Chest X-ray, PA view. Patient: 48 years old, sex F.
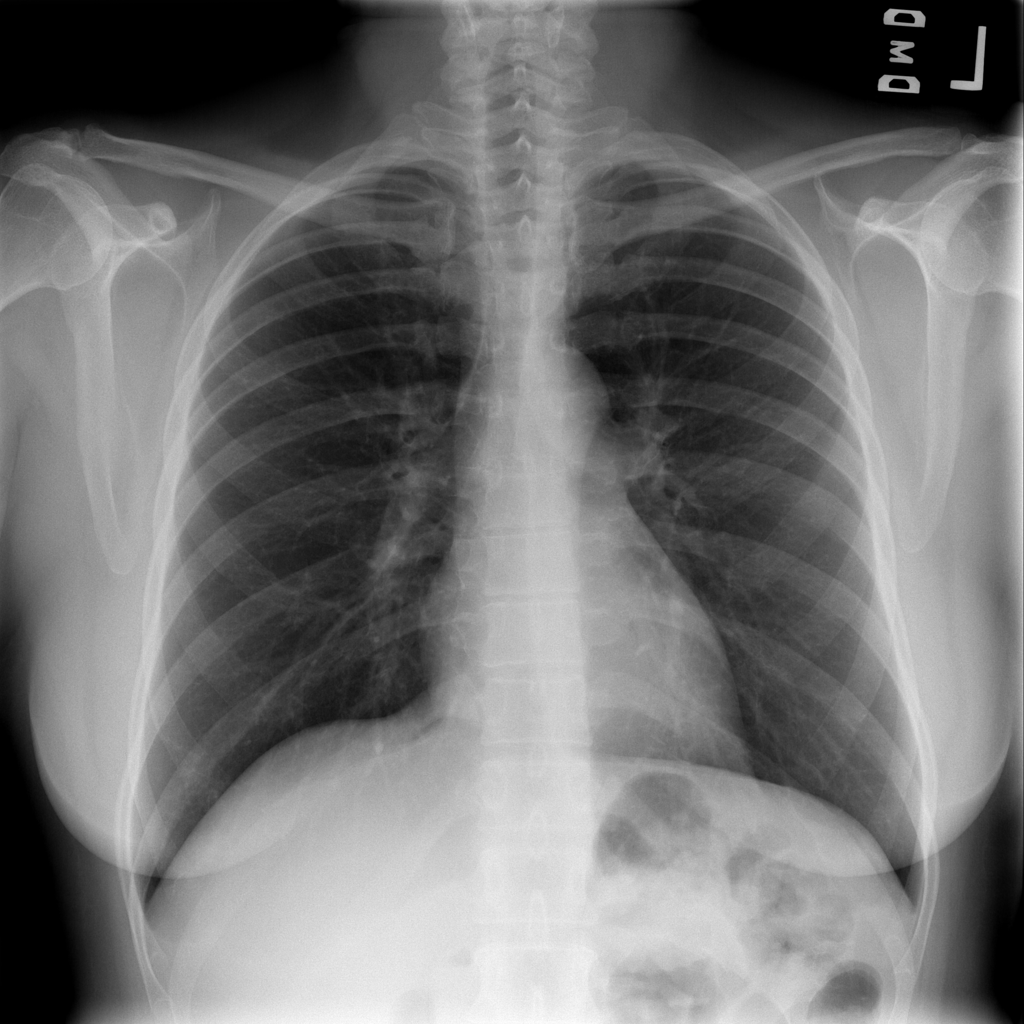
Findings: No Finding